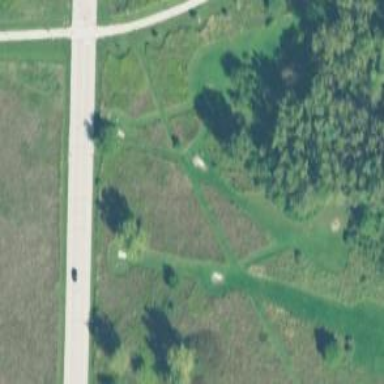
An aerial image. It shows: Disc golf tee.